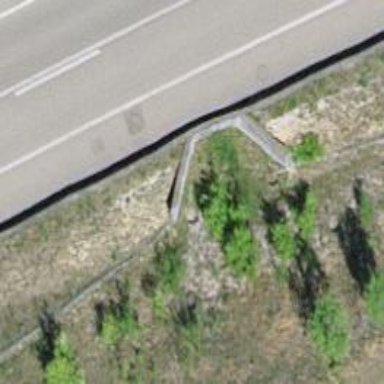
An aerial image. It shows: Track road with tunnel. The tracktype is grade5.